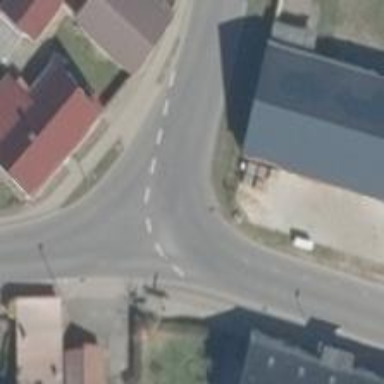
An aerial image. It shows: Tertiary road with asphalt surface.